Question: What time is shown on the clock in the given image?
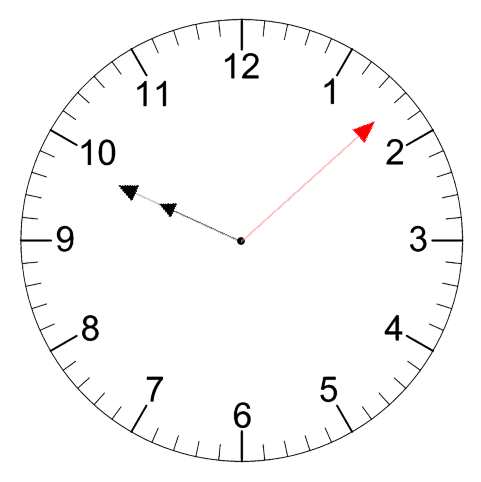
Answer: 09:49:08